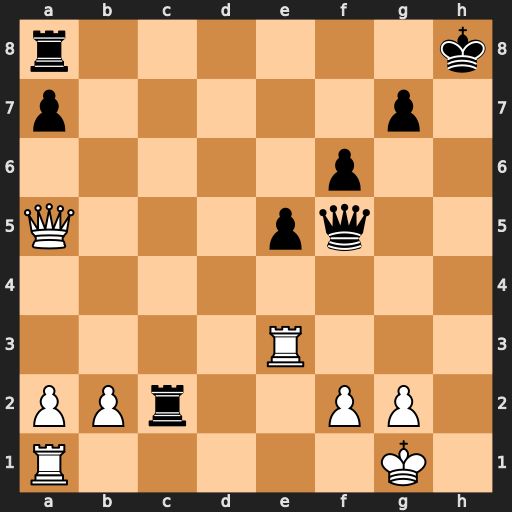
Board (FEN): r6k/p5p1/5p2/Q3pq2/8/4R3/PPr2PP1/R5K1
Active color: w
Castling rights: -
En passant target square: -
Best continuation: Rh3+ Qxh3 gxh3